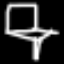
Label: chair